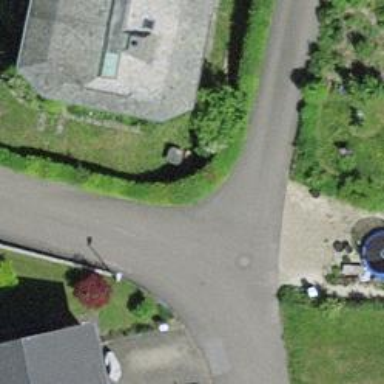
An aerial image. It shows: Asphalt road in residential area.